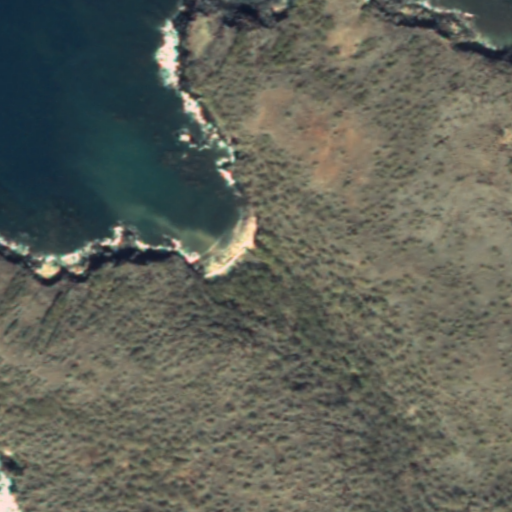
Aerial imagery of valley in Hawaii named Olohia Gulch containing only unknown